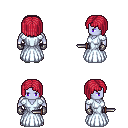
a pixel art fantasy rpg character, male body template, dark elf, purple skin, underdress, metal pants, ruby red pageboy hairstyle, metal gloves, white slippers, dagger, four views (front, back, left, right), 2x2 character sprite sheet, small pixel art, hard edges, no anti-aliasing